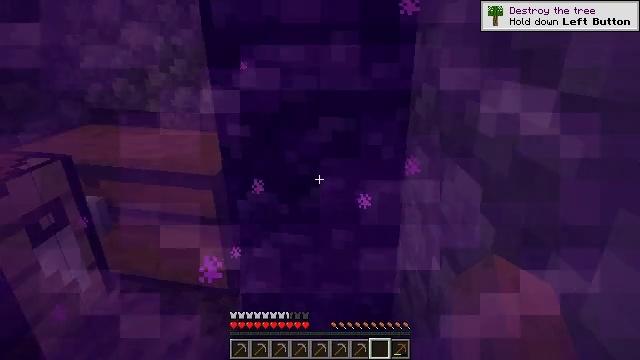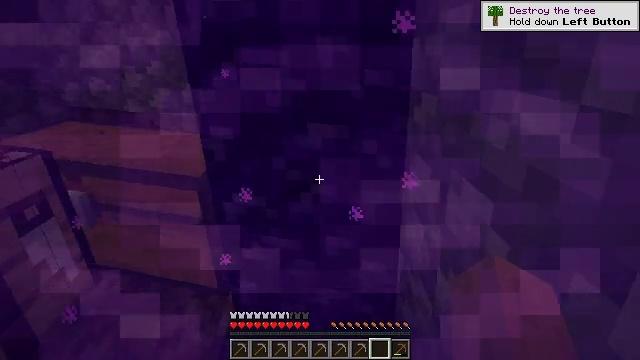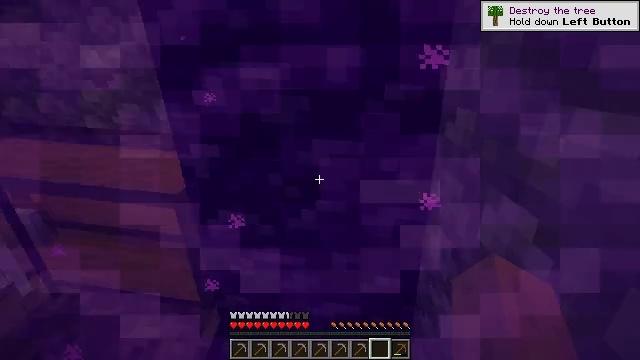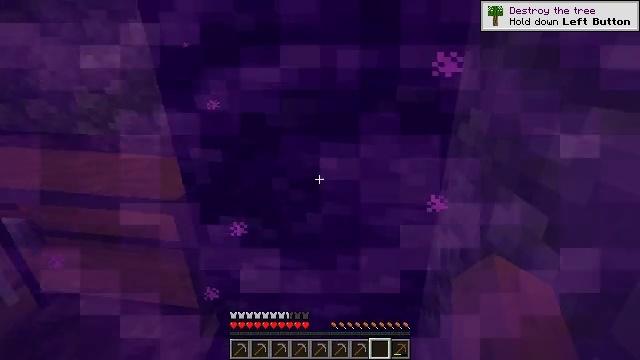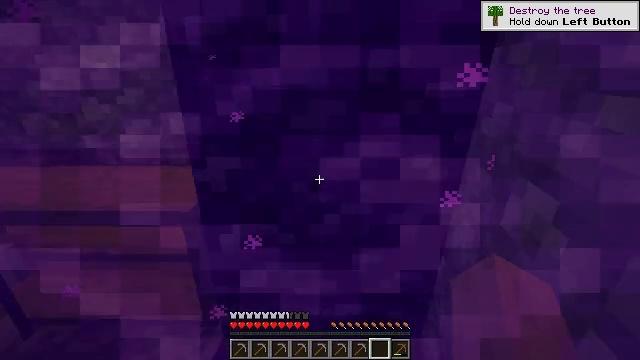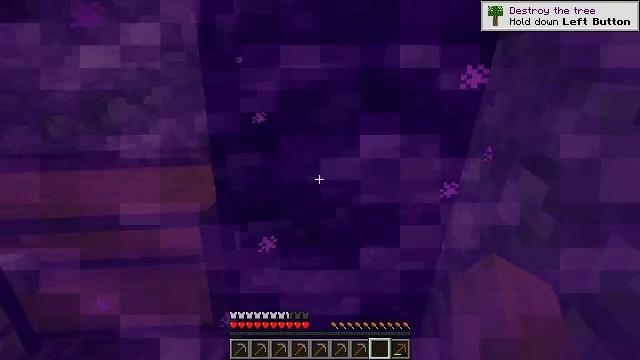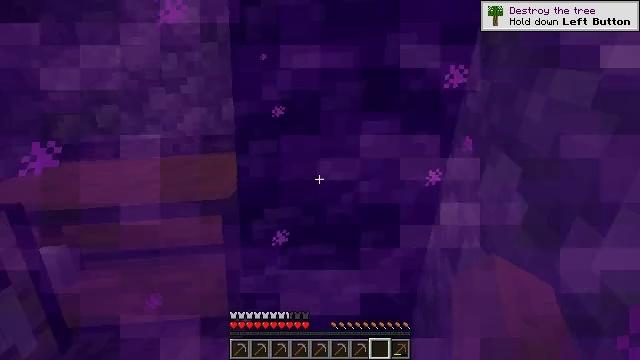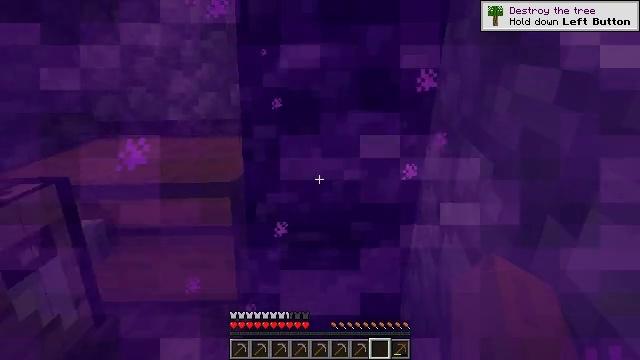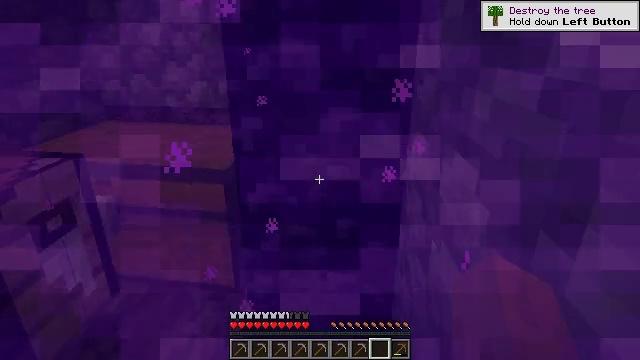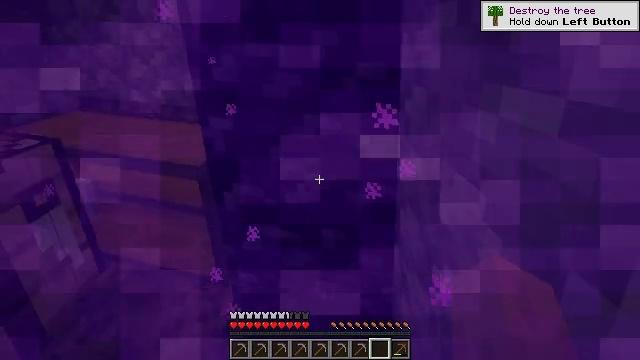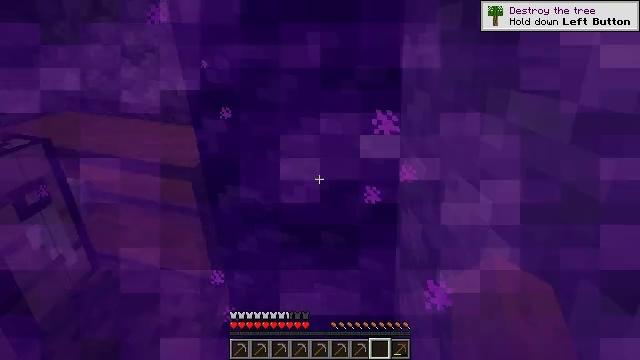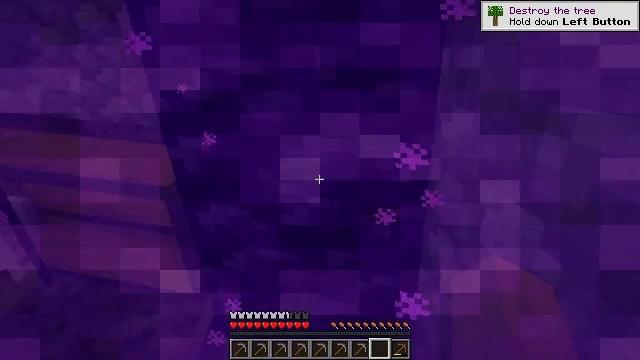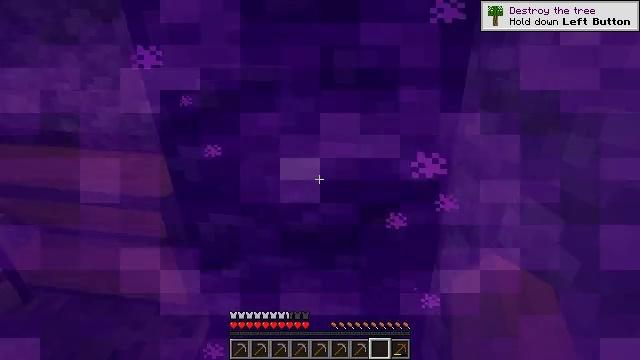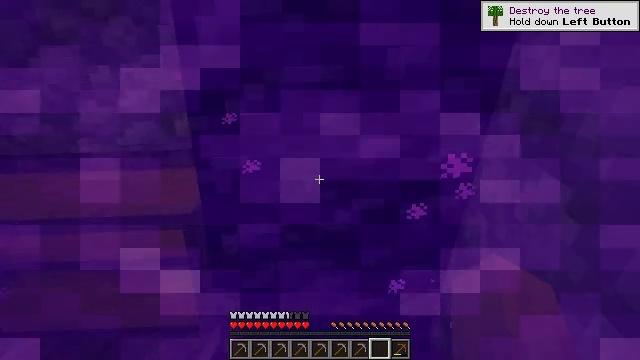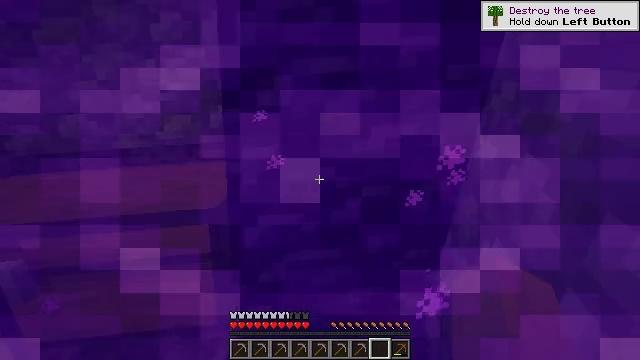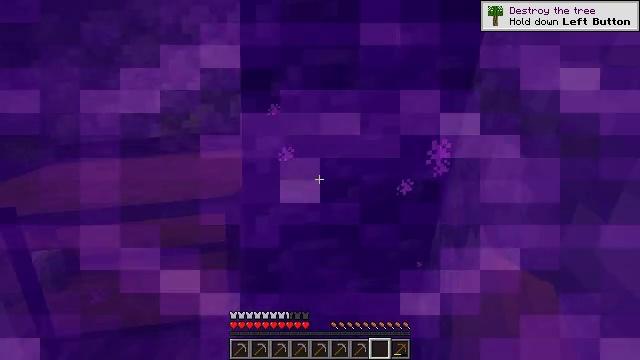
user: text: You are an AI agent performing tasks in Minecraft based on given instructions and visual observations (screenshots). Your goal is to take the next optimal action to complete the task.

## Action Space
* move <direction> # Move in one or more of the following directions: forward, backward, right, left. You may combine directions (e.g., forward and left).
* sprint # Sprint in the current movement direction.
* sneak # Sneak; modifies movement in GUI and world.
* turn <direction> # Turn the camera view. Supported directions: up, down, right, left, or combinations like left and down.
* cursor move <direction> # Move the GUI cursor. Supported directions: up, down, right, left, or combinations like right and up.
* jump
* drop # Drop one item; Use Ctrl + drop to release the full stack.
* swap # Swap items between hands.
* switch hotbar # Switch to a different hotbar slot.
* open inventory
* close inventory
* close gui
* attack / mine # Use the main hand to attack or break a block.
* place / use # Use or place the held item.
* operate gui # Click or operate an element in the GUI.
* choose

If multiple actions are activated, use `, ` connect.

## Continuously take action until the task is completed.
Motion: motion action
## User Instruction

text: Craft a helmet using gold ingots.
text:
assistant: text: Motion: no_op
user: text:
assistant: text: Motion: no_op
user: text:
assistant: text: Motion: no_op
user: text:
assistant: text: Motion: no_op
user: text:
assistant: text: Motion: no_op
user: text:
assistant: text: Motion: no_op
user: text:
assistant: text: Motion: no_op
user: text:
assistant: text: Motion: no_op
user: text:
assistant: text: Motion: no_op
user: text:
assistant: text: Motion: no_op
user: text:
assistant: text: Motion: no_op
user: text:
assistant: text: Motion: no_op
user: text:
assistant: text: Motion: no_op
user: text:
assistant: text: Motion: no_op
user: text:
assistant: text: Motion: no_op
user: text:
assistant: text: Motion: no_op
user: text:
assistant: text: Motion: no_op
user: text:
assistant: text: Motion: no_op
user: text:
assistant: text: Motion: no_op
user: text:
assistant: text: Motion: no_op
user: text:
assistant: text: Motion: no_op
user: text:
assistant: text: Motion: no_op
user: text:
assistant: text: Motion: no_op
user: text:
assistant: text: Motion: no_op
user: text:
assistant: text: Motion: no_op
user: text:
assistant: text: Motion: no_op
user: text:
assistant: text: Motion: no_op
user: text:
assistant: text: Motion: no_op
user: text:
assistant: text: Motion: no_op
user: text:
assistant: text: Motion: no_op